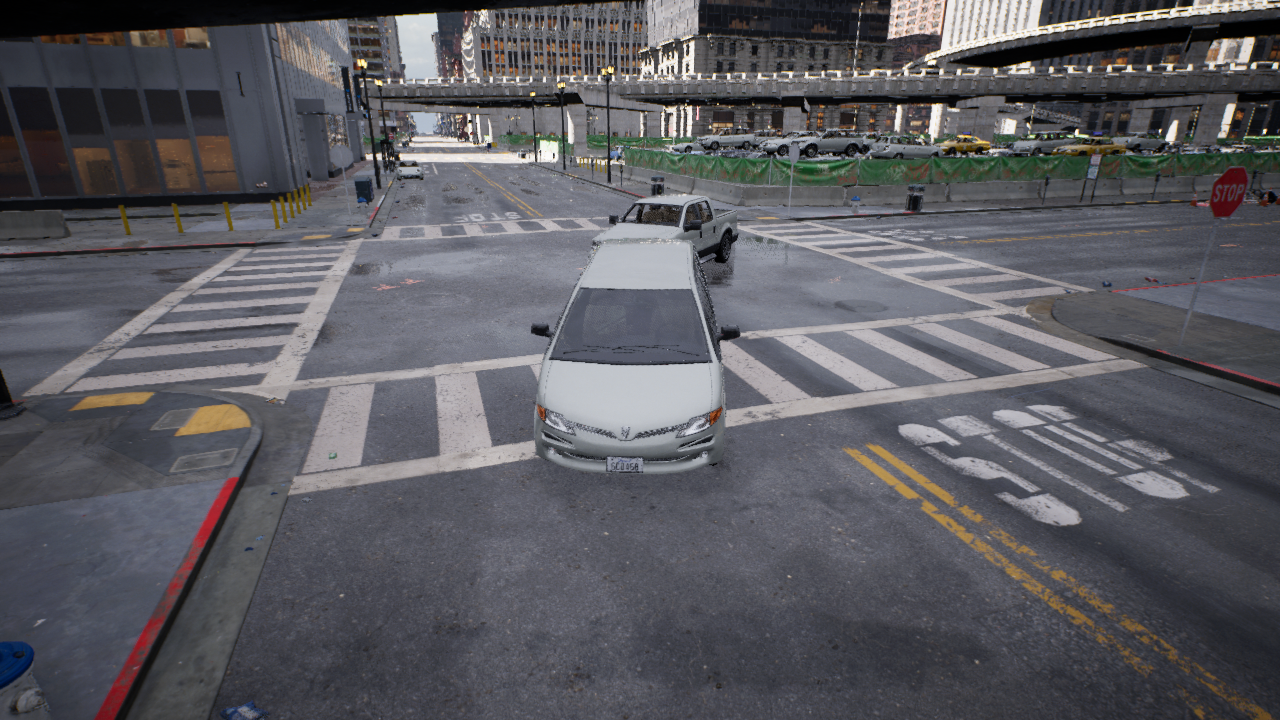
Venue: intersection
Lighting: clear day
Vehicle rig: minivan